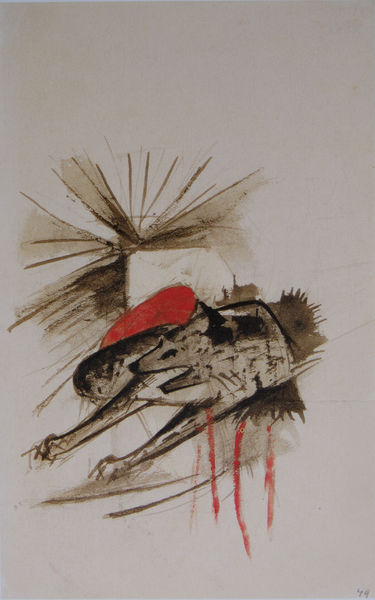
Titel: Liegende Hyäne
Künstler: Franz Marc
Standort: Stuttgart
Institution: Kunstmuseum
Schlagwörter: körper, weiß, wolf, aquarell, braun, fenster, grau, licht, nase, schwarz, skizze, zeichnung, hund, rot, tier, beige, malerei, augen, mensch, tod, tot, mühle, natur, sonne, sitzend, ohren, schräg, maus, fell, farbig, papier, liegen, moderne, abstrakt, modern, grafik, graphik, linien, sepia, angst, gewalt, wütend, pfoten, striche, abstraktion, tor, katze, laviert, tusche, blut, eckig, stern, strahlen, schraffur, brutal, verletzt, krallen, entwurf, jagd, flecken, diagonal, fuchs, gefleckt, läufe, schnauze, sterben, leiden, schmerz, schreien, gefährlich, maul, bran, verletzung, kleckse, klecks, blauer reiter, frosch, bellen, kratzer, paier, tuschezeichnung, franz marc, marc, hyäne, raubtier, wolk, rotkäppchen, ratte, gekritzel, hunf, schakal, ängstlich, kratzspuren, rotz, 20. jahrhundert, kopr, 1894, 49, verlezung, scgnerz, totrot, viel weisses papier, drei rote striche, tierwolf, liegender hund, kratzspuhren, tüpfelhyäne, strahöen